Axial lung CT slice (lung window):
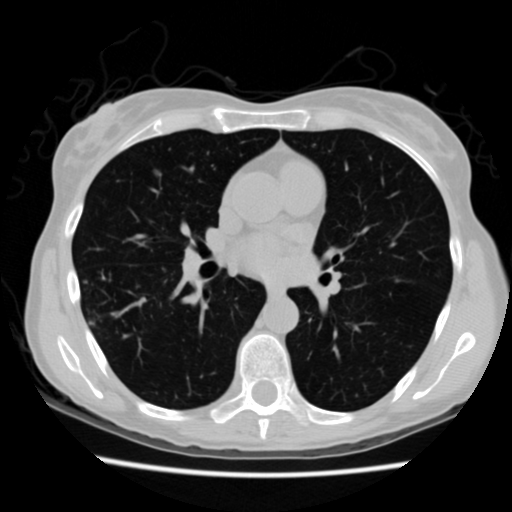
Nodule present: no